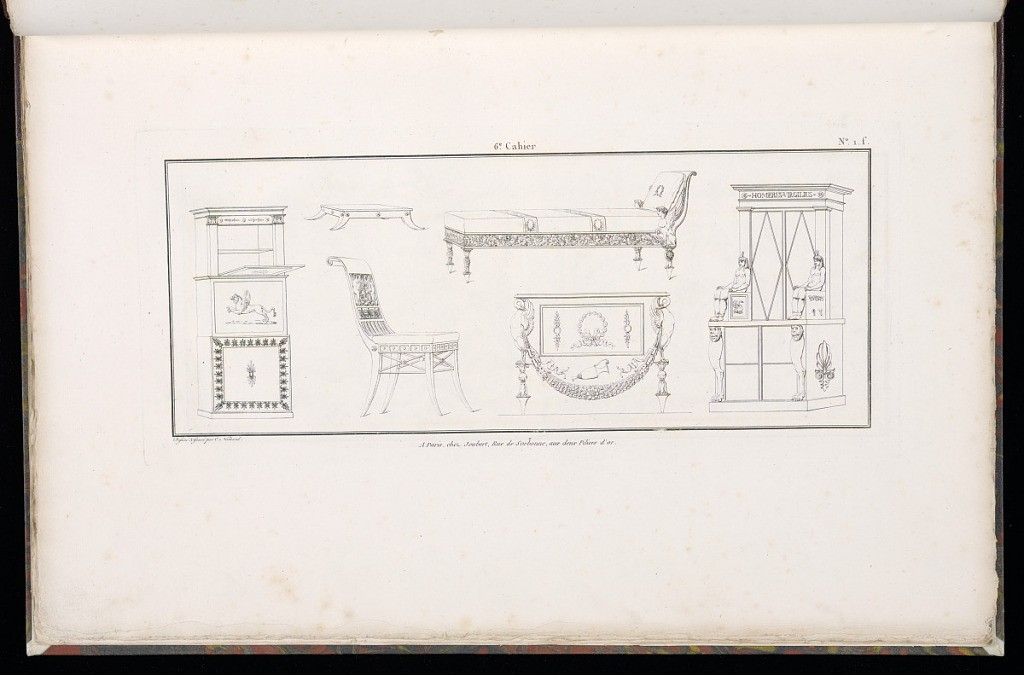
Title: Furniture Designs
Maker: Charles Normand, French, 1765 – 1840
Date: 1787–95
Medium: Etching on laid paper
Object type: Print
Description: A horizontal plate with designs for furniture featuring Neoclassical and Empire style motifs - a chair, cabinets, console table, stool, and chaise longue. The furniture features scrolling foliage, palmettes, garlands of flowers, a vase, animals, birds, mythological creatures and figures, lion headed herms, sphynx, and rosettes. The plate is signed and numbered.